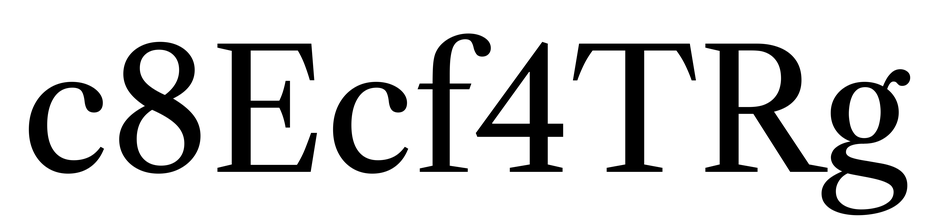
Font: LibreCaslonText_Regular